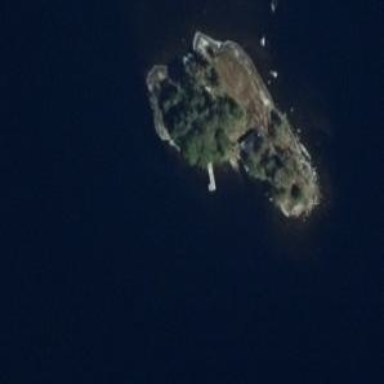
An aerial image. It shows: Islet.